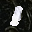
Label: 1